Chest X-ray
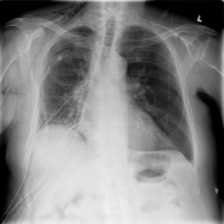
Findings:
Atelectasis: negative
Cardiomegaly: negative
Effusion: negative
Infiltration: negative
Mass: negative
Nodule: negative
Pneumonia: negative
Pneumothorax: negative
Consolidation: negative
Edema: negative
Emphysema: positive
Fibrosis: negative
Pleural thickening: negative
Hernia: negative